Question: Im trying to add some items to a Listview which i added using Xamarin.Forms markup in an xaml file.
The button can be accessed by hooking with the click event.But since the listview is empty i need the event like 'ondraw' like in winforms, so that i can hook to it when it is drawn.

In the XAML file I have :
'''
<?xml version="1.0" encoding="utf-8" ?>
<ContentPage xmlns="http://xamarin.com/schemas/2014/forms"
xmlns:x="http://schemas.microsoft.com/winfx/2009/xaml"
x:Class="ButtonXaml.ButtonXamlPage">
<StackLayout>
<Button Text="Tap for click count!"
BorderWidth="10"
TextColor="Red"
HorizontalOptions="Center"
Clicked="OnButtonClicked" />
<ListView
HorizontalOptions="Center"
/>
</StackLayout>
</ContentPage>
'''
In the .cs file i have
'''
using System;
using Xamarin.Forms;
namespace ButtonXaml
{
public partial class ButtonXamlPage
{
int count = 0;
public ButtonXamlPage()
{
InitializeComponent();
}
public void OnButtonClicked(object sender, EventArgs args)
{
((Button)sender).Text = "You clicked me";
}
}
}
'''
So should i hook to events in Listview or can i do something like 'Resource.getElementbyID' like we do in android
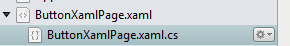
Answer: To access a Forms control in the code-behind, you need to assign it a name, using the 'x:Name' attribute
in XAML:
'''
<ListView HorizontalOptions="Center" x:Name="MyList" />
'''
in code:
'''
MyList.ItemsSource = myData;
'''